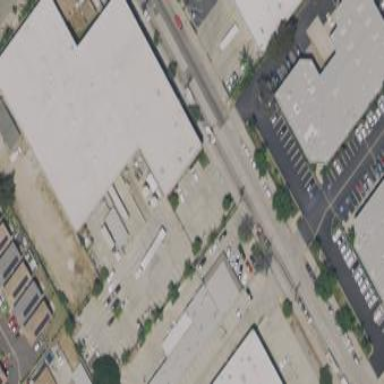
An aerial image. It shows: Warehouse.